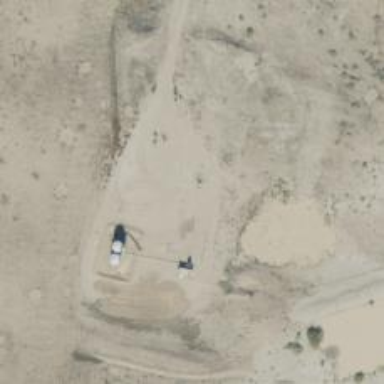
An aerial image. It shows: Petroleum well.